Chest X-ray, PA view. Patient: 68 years old, sex M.
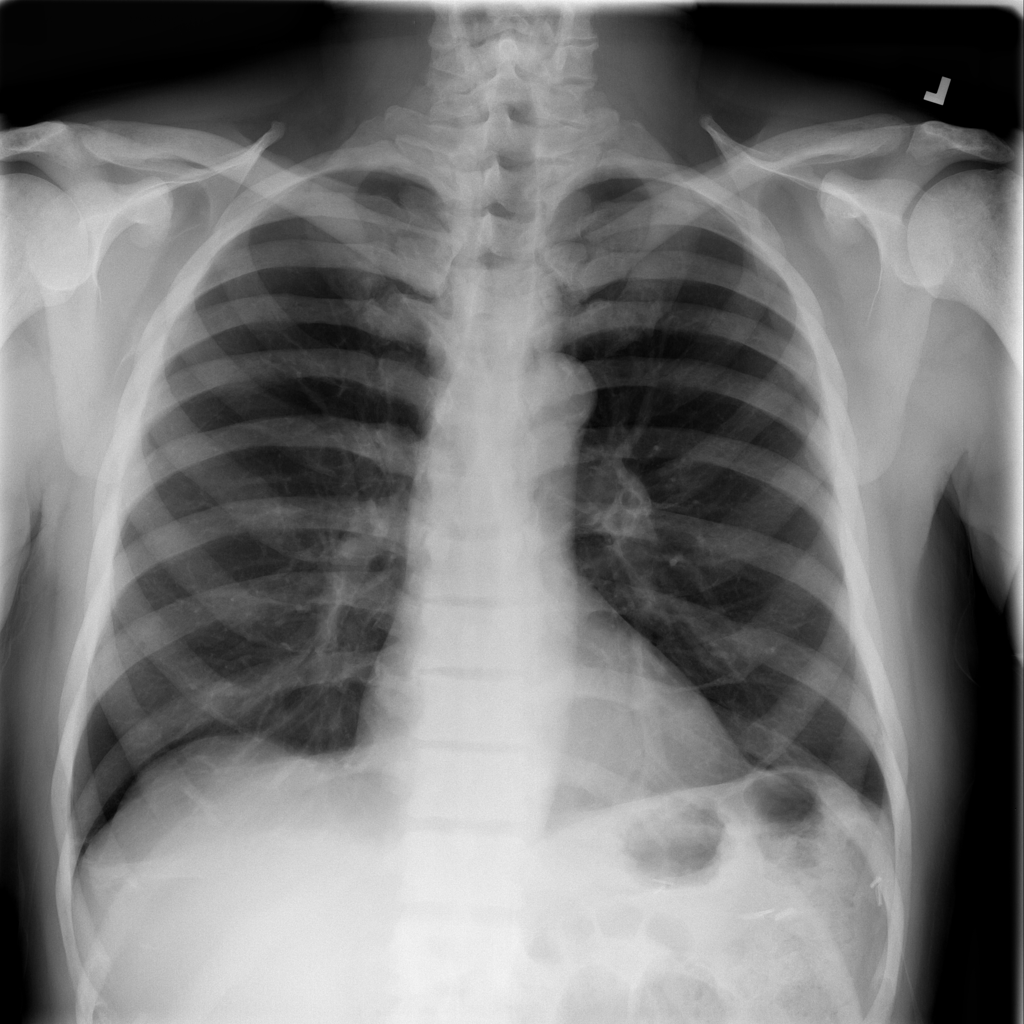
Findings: No Finding